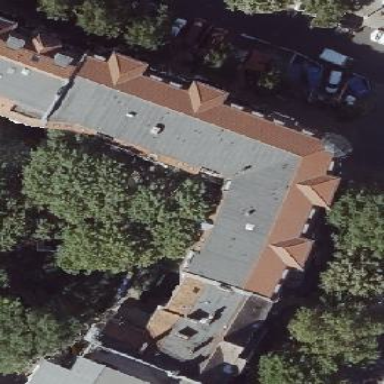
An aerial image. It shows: Residential apartments with flat mansard roof.